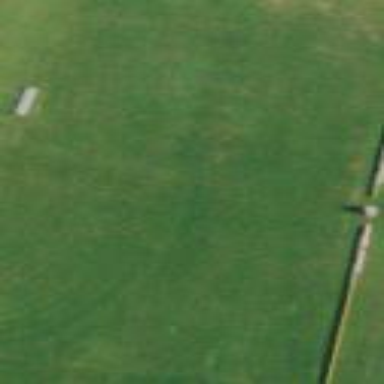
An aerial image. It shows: Soccer pitch designated for leisure and sports activities.